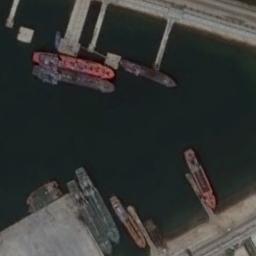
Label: ship